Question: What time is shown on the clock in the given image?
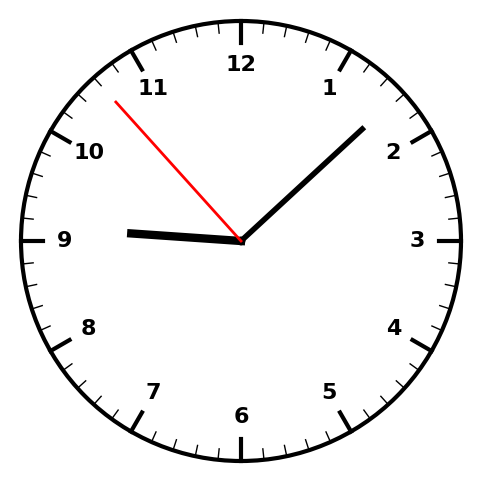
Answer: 09:07:53